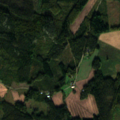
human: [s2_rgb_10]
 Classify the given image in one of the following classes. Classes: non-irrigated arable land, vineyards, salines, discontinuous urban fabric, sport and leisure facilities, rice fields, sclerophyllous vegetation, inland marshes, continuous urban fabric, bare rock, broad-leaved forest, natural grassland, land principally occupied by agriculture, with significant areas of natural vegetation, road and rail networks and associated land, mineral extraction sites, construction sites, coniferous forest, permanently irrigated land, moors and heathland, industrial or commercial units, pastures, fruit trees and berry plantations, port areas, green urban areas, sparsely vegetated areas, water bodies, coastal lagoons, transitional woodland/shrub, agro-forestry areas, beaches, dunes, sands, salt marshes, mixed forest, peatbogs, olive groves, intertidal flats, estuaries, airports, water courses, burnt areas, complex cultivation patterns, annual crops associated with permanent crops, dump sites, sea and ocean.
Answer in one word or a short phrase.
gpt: non-irrigated arable land, coniferous forest, mixed forest, transitional woodland/shrub